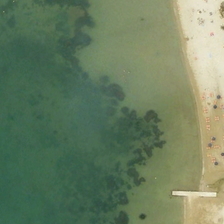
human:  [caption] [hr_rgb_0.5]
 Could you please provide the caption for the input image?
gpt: there are a lot of people playing on the beach .

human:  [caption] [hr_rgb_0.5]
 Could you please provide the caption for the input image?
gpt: a small amount of coconut trees were planted on the beach .

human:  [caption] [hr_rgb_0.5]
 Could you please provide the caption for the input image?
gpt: there are a lot of people playing on the beach .

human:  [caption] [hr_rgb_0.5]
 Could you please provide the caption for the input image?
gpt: a small amount of coconut trees were planted on the beach .

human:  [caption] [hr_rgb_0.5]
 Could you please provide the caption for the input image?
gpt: a small amount of coconut trees were planted on the beach .